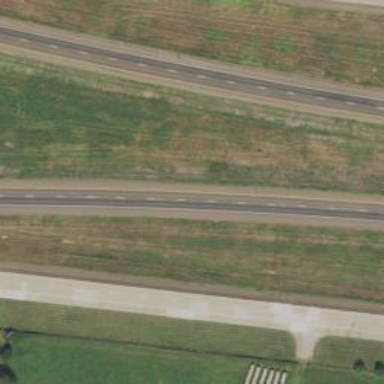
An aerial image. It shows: Asphalt trunk highway classified as expressway.